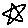
Label: star